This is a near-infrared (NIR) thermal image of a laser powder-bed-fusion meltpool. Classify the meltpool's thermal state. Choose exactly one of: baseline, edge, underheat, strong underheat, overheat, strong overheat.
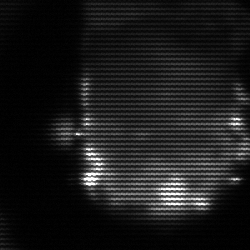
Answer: baseline